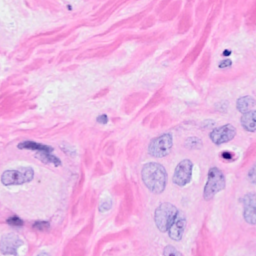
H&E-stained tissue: Breast